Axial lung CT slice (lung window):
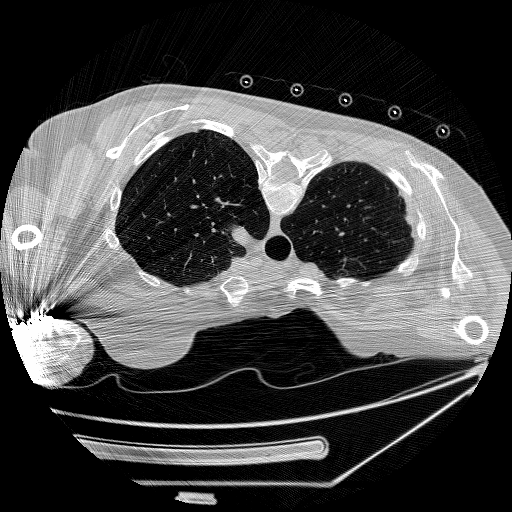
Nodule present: no